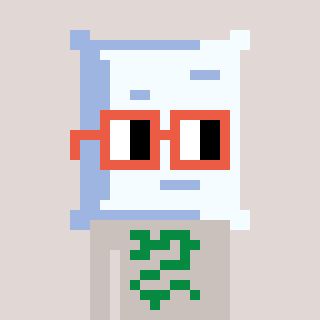
a pixel art character with square orange glasses, a pillow-shaped head and a foggrey-colored body on a warm background